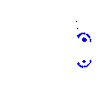
Particle: kaon